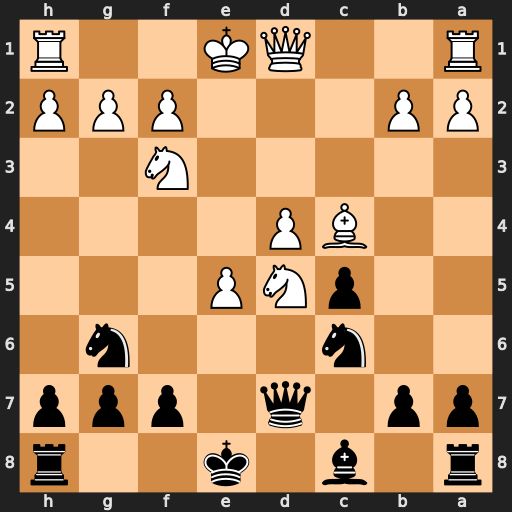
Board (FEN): r1b1k2r/pp1q1ppp/2n3n1/2pNP3/2BP4/5N2/PP3PPP/R2QK2R
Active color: b
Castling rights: KQkq
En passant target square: -
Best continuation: b5 Nf6+ gxf6